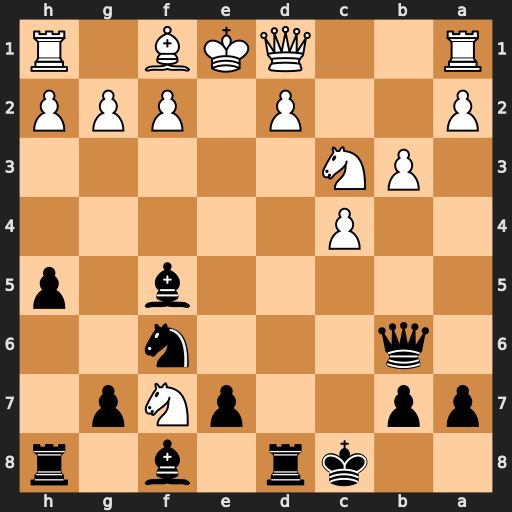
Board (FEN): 2kr1b1r/pp2pNp1/1q3n2/5b1p/2P5/1PN5/P2P1PPP/R2QKB1R
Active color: b
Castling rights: KQ
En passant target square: -
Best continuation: Qe6+ Be2 Qxf7